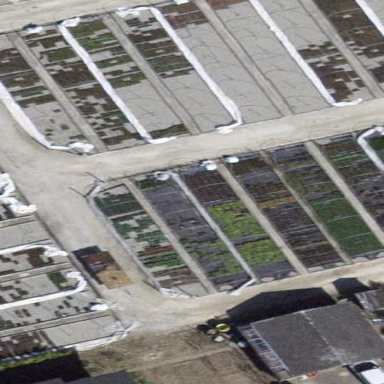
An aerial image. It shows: Plant nursery.